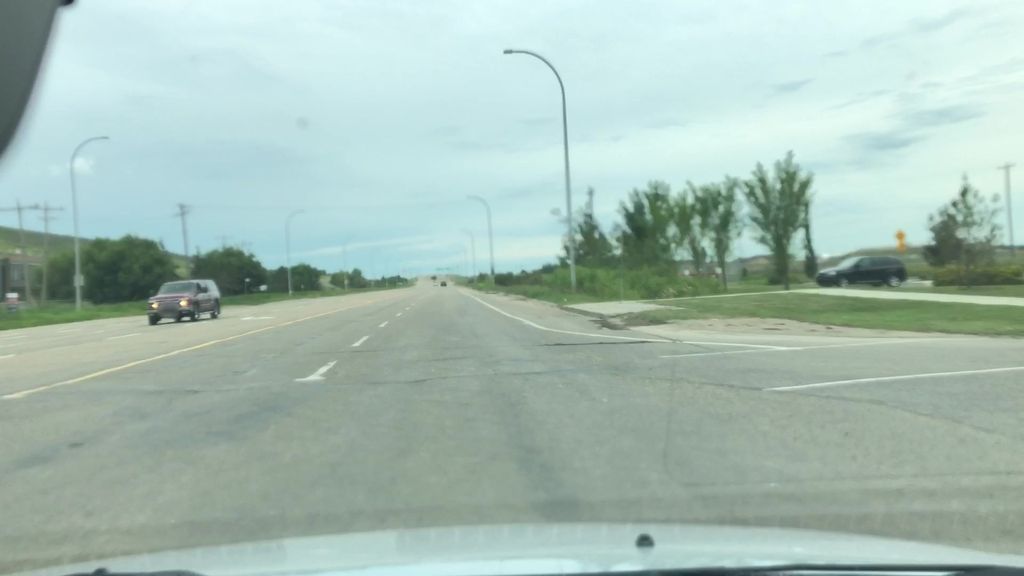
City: edmonton